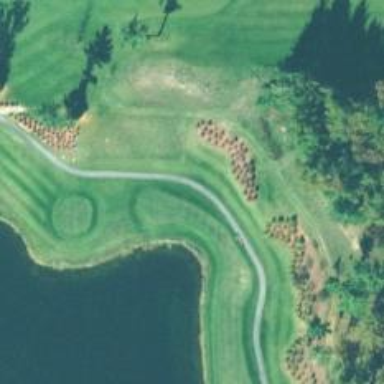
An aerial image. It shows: Path designated for golf carts.